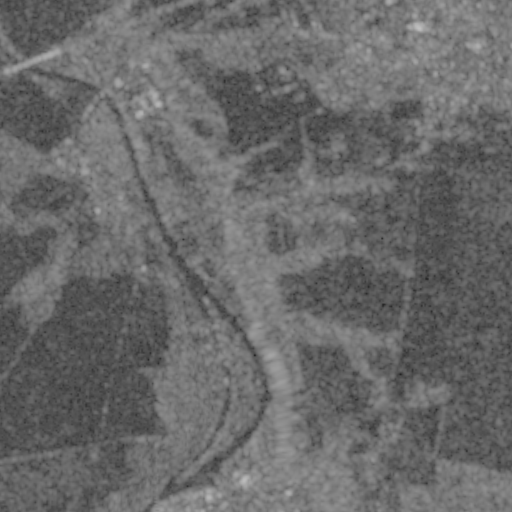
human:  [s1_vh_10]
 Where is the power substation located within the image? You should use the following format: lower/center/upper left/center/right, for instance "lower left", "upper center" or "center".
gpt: The power substation is located in the center left of the image.
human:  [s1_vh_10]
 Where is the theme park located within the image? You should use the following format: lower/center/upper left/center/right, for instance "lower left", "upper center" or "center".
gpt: The theme park is located in the lower center of the image.
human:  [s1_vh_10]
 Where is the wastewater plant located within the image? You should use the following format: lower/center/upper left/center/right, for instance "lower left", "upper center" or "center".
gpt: The wastewater plant is located in the upper left of the image.
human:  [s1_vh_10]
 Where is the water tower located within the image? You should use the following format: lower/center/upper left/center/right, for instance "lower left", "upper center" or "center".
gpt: The water tower is located in the upper right of the image.
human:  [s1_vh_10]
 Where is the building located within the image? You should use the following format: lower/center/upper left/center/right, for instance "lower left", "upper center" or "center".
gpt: There is no building in the image.

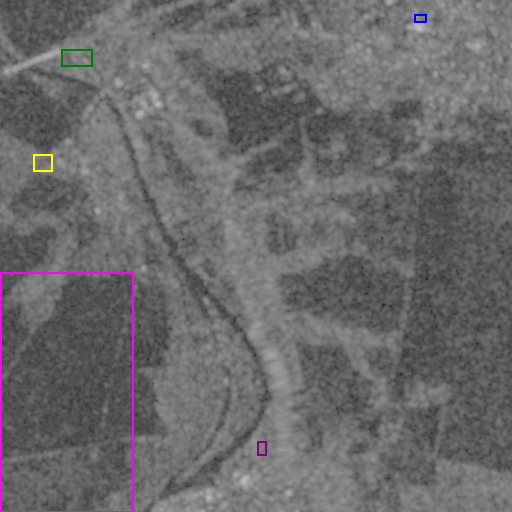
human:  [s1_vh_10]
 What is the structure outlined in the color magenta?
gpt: The structure outlined in magenta is a crop field.
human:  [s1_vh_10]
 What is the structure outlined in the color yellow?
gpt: The structure outlined in yellow is a park.
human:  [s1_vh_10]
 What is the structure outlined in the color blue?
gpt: The structure outlined in blue is a parking lot.
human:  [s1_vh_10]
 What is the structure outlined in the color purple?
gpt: The structure outlined in purple is a theme park.
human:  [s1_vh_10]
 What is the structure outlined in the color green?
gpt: The structure outlined in green is a wastewater plant.
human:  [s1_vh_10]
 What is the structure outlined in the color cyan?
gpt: There is no cyan outline.